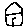
Label: house